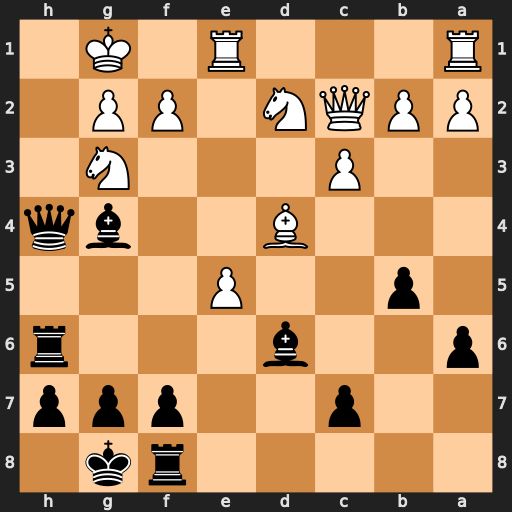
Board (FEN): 5rk1/2p2ppp/p2b3r/1p2P3/3B2bq/2P3N1/PPQN1PP1/R3R1K1
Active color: b
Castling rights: -
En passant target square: -
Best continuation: Qh2+ Kf1 Qh1+ Nxh1 Rxh1#